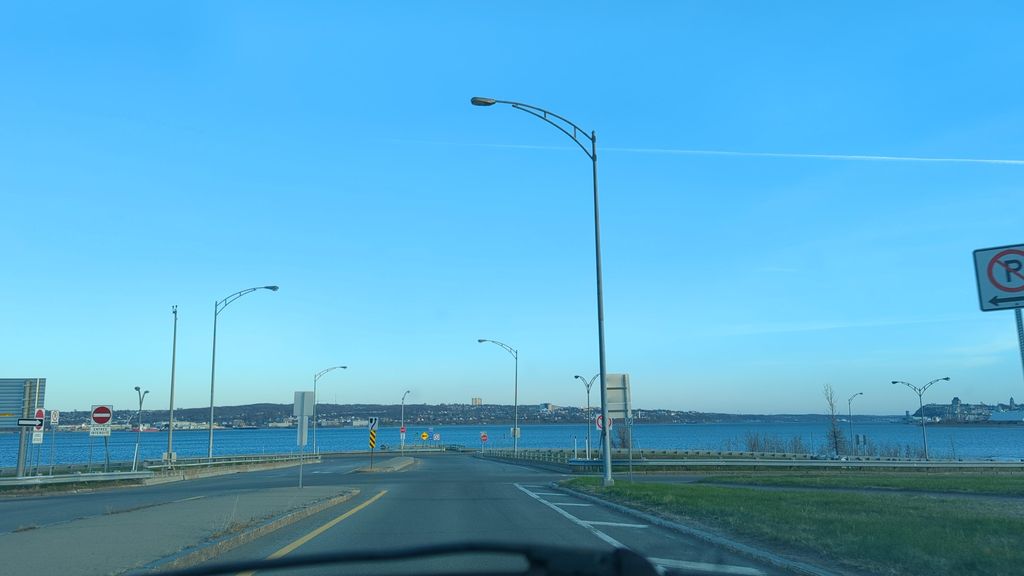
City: quebec_city